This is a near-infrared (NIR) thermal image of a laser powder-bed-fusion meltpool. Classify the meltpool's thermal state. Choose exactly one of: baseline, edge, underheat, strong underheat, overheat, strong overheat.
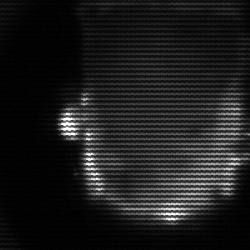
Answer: baseline